Question: I'm trying to change the text of the validation messages showing in my forms created with Play framework

The text like 'Required', 'Numeric', 'Date(yyyy...)' is shown automatically depending on the type of the property binded to the form field.
'''
@implicitFieldConstructor = @{
FieldConstructor(twitterBootstrapInput.f)
}
<fieldset>
@inputText(productForm("id"), '_label -> "Product id")
@inputText(productForm("info.name"), '_label -> "Name", 'placeholder -> "Product Name")
@inputText(productForm("info.code"), '_label -> "Code")
@inputText(productForm("info.weight"), '_label -> "Weight")
@inputDate(productForm("info.dateAdded"), '_label -> "Date Added")
</fieldset>
'''
This is all pretty nice but I wonder how can I change it. Is it possible by using some attribute on '@inputText' element, eg. smth like ''_helpinline -> "Please enter the name"' (I did look for smth like this but couldn't find anything), maybe there are other ways people use?
Those messages are shown within Twitter bootstrap 'help-inline' styled element.
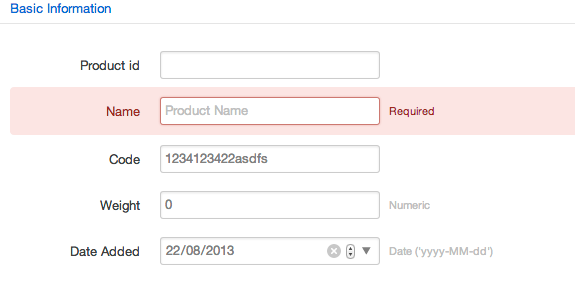
Answer: While error message can be easily changed by passing 'message' param to constraint annotation (like '@Required(message = "abc")'), this is not true for these infos. Actually, that is where they are defined: in an annotation with which constratin annotation is annotated itself . Just <URL>' line.
So, what we can do with this?
As you see, this annotation defines not the message itself, but its . So you can override this in your localization, just by adding the following line in your 'conf/messages.en':
'''
constraint.required=This is so very required!
'''
And then to all other language files.
. Then you don't need at all to go into this validation mechanism, you can just modify your . <URL>, and put everything you want into '<span class="help-inline">'. For example, to handle ''_helpinline -> "Please enter the name"', the 14'th line may be the following:
'''
<span class="help-inline">
@elements.args.get('_helpinline).getOrElse( elements.errors(elements.lang).mkString(", ") )
</span>
'''
You see, I put the initial value into 'getOrElse', so that if you don't provide any ''_helpinline' the default info is used.
'@Required(message = "abc")' Then you might want to make your own custom @Require annotation, by copypasting it from <URL> and making some modification. This is the most tricky option, I think Option 2 is better, but still, it is useful to know how to make own validator annotation since it is not as difficult as it seems.
Hope some of these variants will help. I bet on the 2nd, actually :)